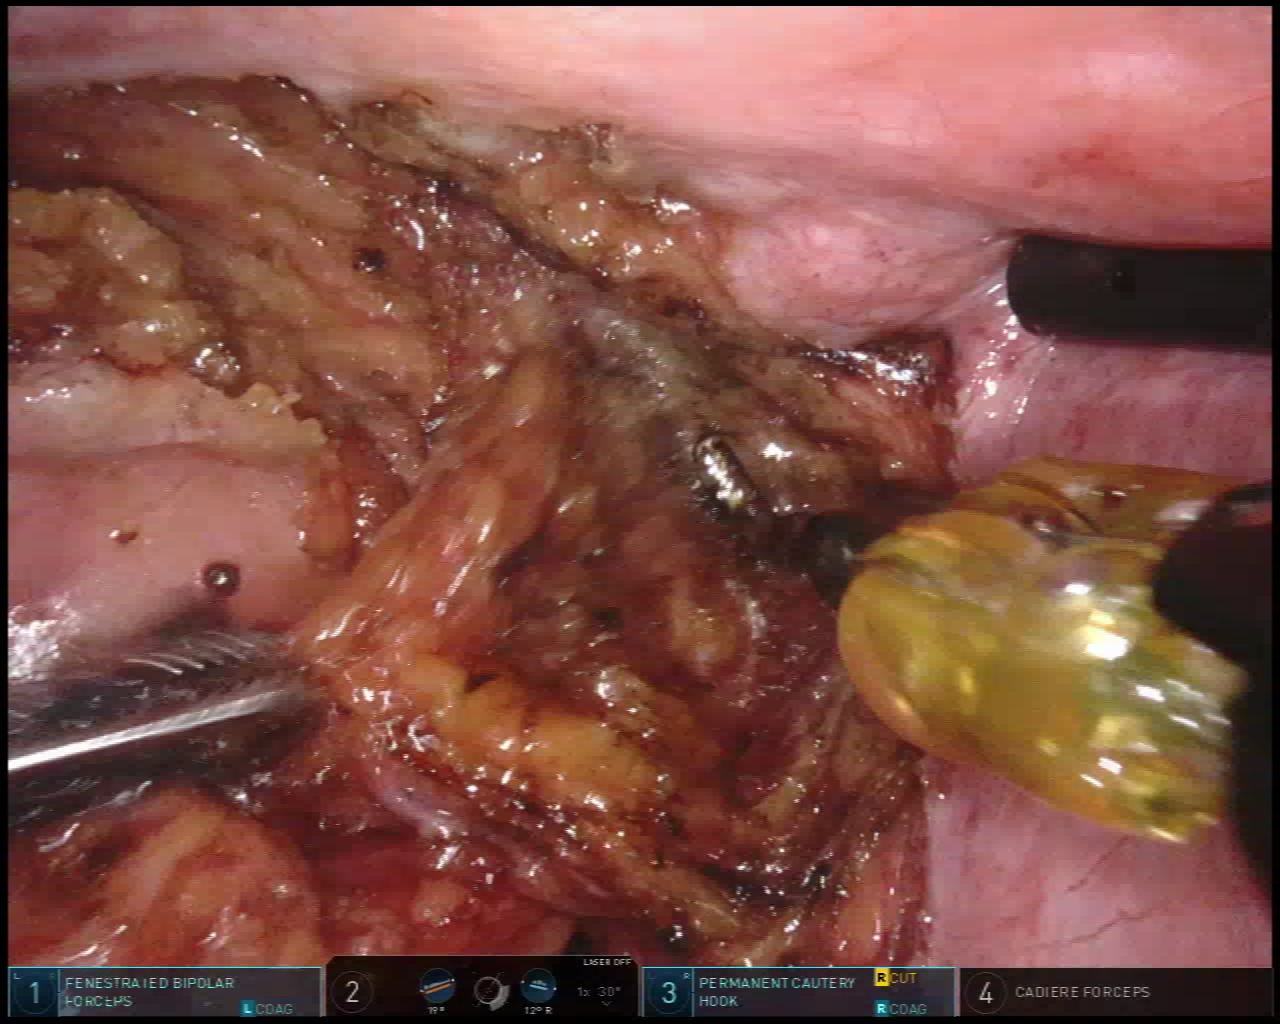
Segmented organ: vesicular_glands
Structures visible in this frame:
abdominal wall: no
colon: no
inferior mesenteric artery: no
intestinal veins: no
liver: no
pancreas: no
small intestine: no
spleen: no
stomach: no
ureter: no
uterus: no
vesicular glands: yes